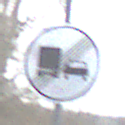
Verkehrszeichen: EndeUeberholverbotKraftfahrzeuge
Umgebung: Outdoor, Nature
Tageszeit: MorningAfternoon
Wetter: PartlyCloudy
Licht: Natural
Jahreszeit: NotSpecified
Kontrast: HighContrast